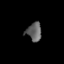
Tissue: lung
Cell type: Others
Senescence score: 0.2179
Nuclear area (px): 267
Mean DAPI intensity: 97.985